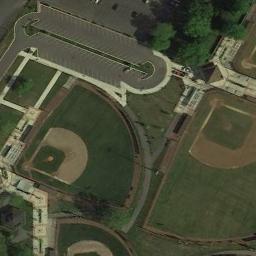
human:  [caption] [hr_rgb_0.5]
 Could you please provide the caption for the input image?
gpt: There are two baseball diamonds along the roads .

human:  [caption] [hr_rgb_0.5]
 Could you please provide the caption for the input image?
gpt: The baseball field is surrounded by neat rows of small houses .

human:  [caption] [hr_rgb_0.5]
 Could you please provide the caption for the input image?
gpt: Three baseball diamonds on the lawn .

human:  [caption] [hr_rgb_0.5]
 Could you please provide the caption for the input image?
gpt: There is a baseball diamond next to some trees .

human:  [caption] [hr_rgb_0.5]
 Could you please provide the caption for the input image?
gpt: Three baseball diamonds are separated by roads .